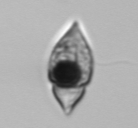
Label: Amphidinium